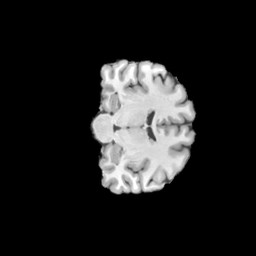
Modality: T1w
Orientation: coronal